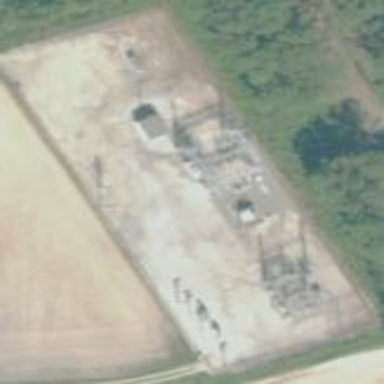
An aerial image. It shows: Distribution level power substation enclosed by fence.